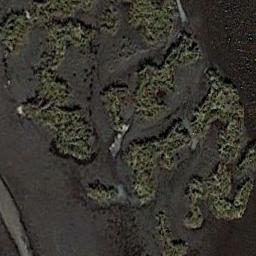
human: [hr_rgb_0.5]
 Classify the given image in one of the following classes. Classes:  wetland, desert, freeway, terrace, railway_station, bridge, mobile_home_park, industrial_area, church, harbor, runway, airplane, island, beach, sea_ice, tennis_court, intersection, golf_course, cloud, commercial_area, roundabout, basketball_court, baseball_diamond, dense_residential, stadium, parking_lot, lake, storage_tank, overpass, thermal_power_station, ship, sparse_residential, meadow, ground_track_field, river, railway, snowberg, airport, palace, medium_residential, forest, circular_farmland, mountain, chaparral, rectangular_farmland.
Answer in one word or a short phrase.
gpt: wetland